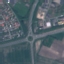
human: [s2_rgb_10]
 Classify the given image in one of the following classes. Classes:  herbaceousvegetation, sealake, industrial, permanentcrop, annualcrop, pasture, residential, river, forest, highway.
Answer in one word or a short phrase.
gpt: Highway